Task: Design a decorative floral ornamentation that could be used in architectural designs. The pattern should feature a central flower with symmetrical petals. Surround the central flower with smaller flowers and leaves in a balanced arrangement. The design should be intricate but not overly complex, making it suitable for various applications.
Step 977:
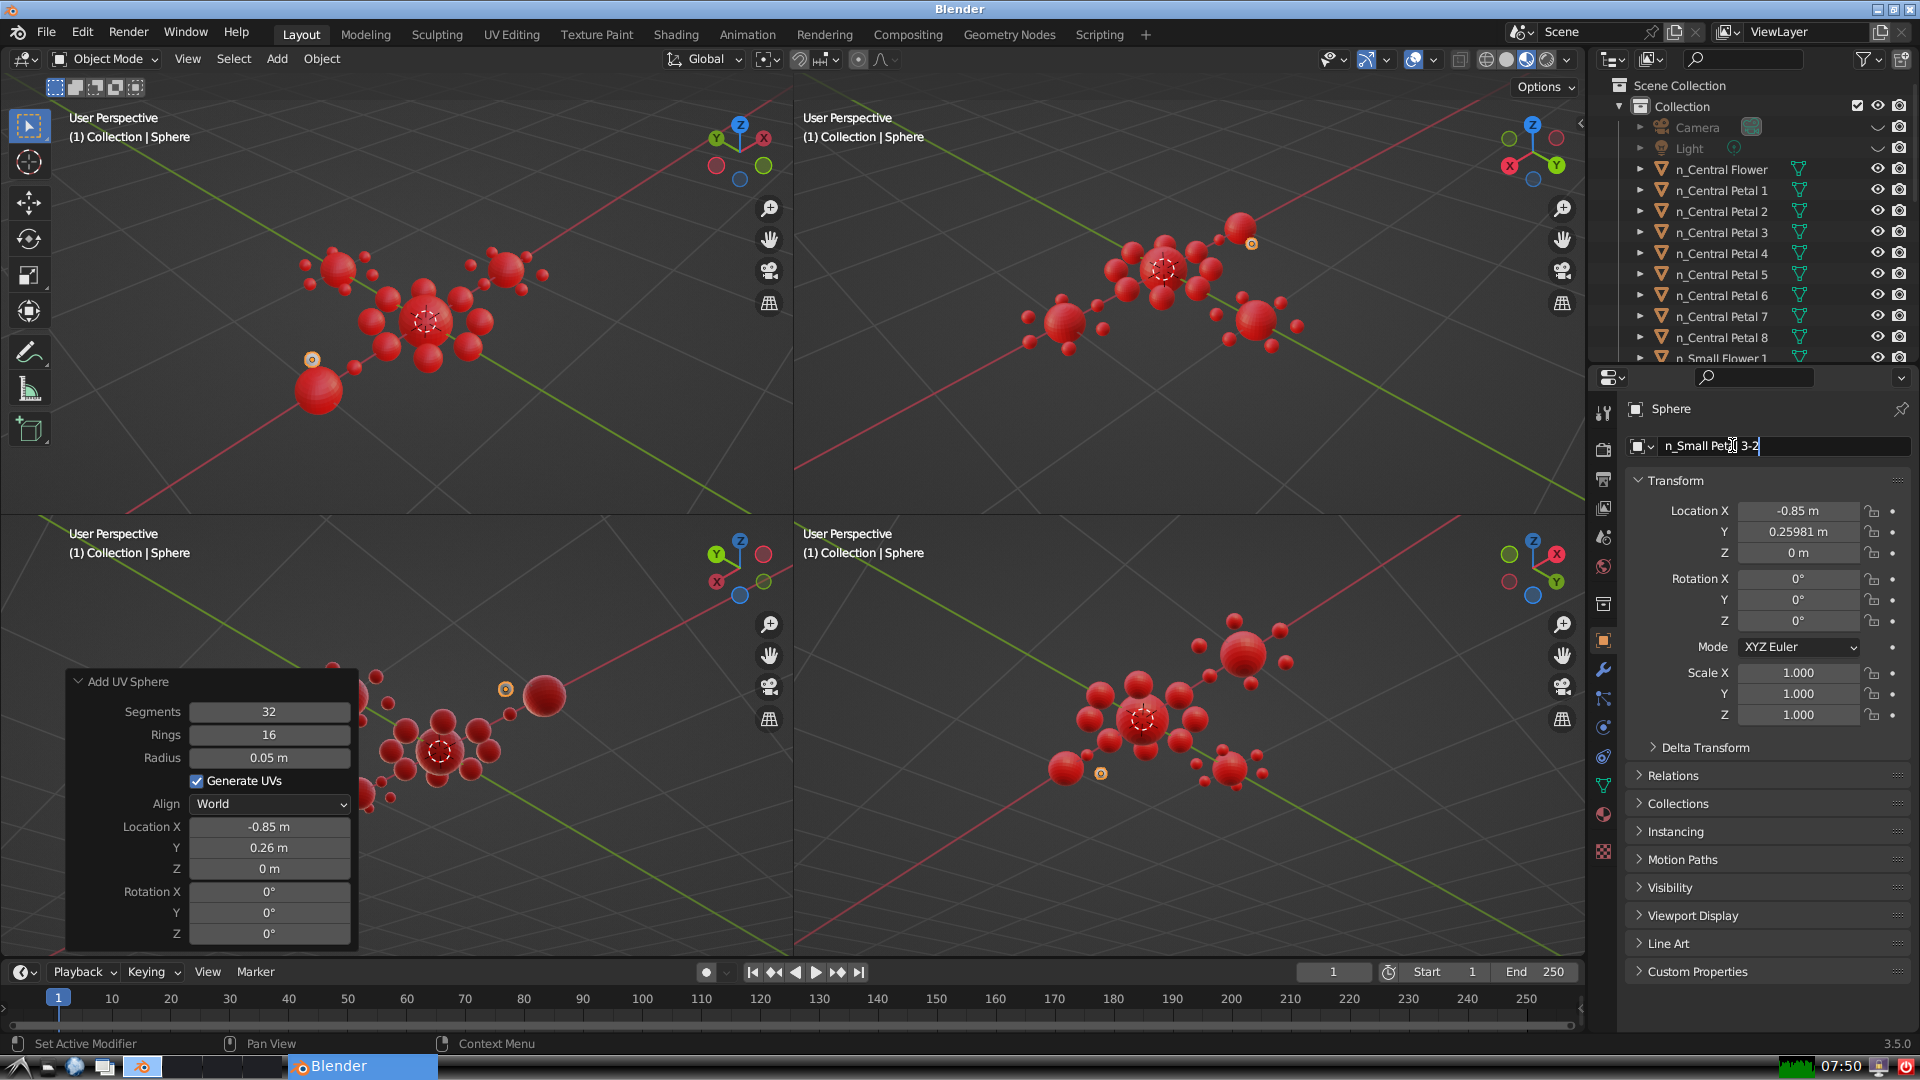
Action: {"key_press": ['Return']}